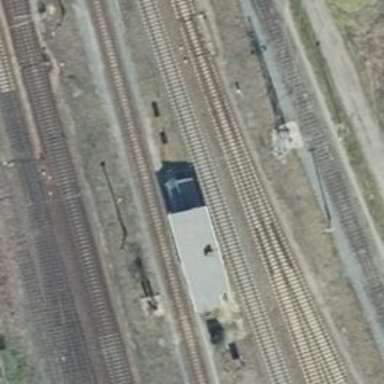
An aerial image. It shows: Railway signal.